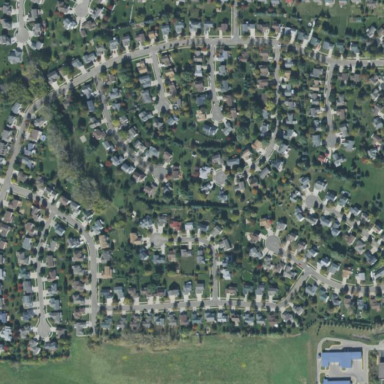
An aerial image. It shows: Residential area designated as neighborhood.